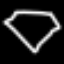
Label: diamond